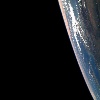
Label: space